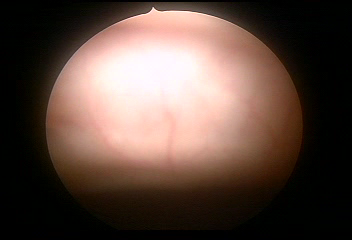
Modality: WLC
Class: Normal mucosa
Bladder cancer association: No